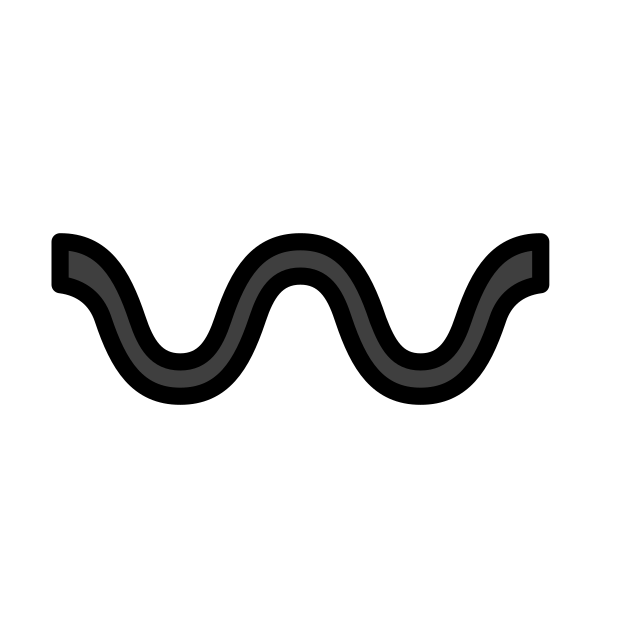
Emoji: 〰
Name: wavy dash
Unicode: 0x3030